Question: I am using HttpURLConnection to get data when i am making a REST API call.
'''
HttpURLConnection connection = (HttpURLConnection) (new URL("http://" + account + ".table.core.windows.net/"+urlPath)).openConnection();
connection..connect();
'''
The response that i am getting is chunked data that i found using WireShark.
I want that data to be displayed in my application. How to get this chunked data using HttpURLConnection. ??
Below is response in wireshark

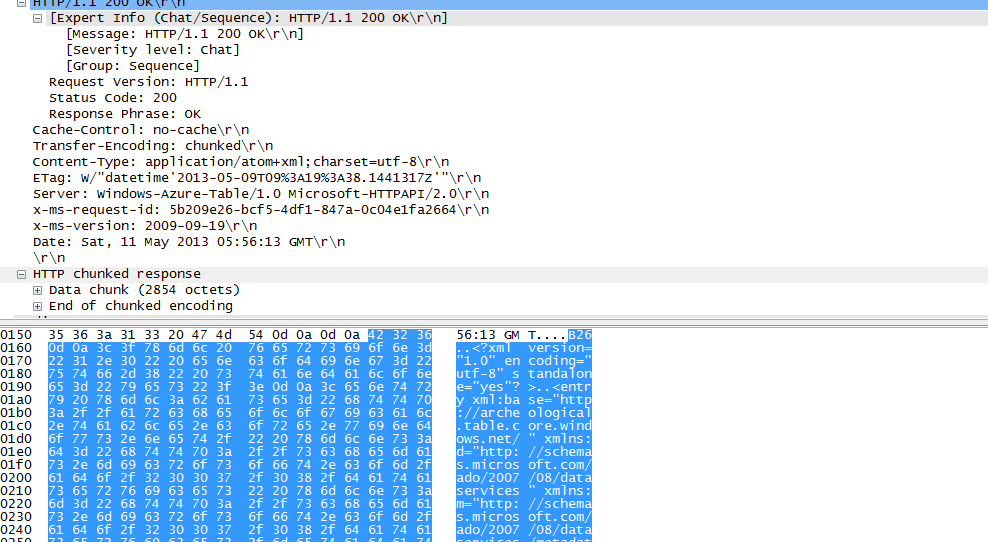
Answer: Hi the below code works in this situation.
'''
HttpURLConnection connection = (HttpURLConnection) (new URL("http://" + account + ".table.core.windows.net/"+urlPath)).openConnection();
signRequestSK(connection, account, key);
connection.connect();
ByteArrayOutputStream sink = new ByteArrayOutputStream();
copy(connection.getInputStream(), sink, 3000);
byte[] downloadedFile = sink.toByteArray();
String str = new String(downloadedFile, "UTF8");
AlertDialog.Builder alert = new AlertDialog.Builder(this);
alert.setTitle("Title");
alert.setMessage(str);
alert.show();
'''
Copy Function
'''
public static void copy(InputStream in, OutputStream out , int bufferSize)
throws IOException
{
// Read bytes and write to destination until eof
byte[] buf = new byte[bufferSize];
int len = 0;
while ((len = in.read(buf)) >= 0)
{
out.write(buf, 0, len);
}
}
'''